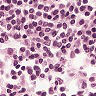
Metastatic tissue present: no